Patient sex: M
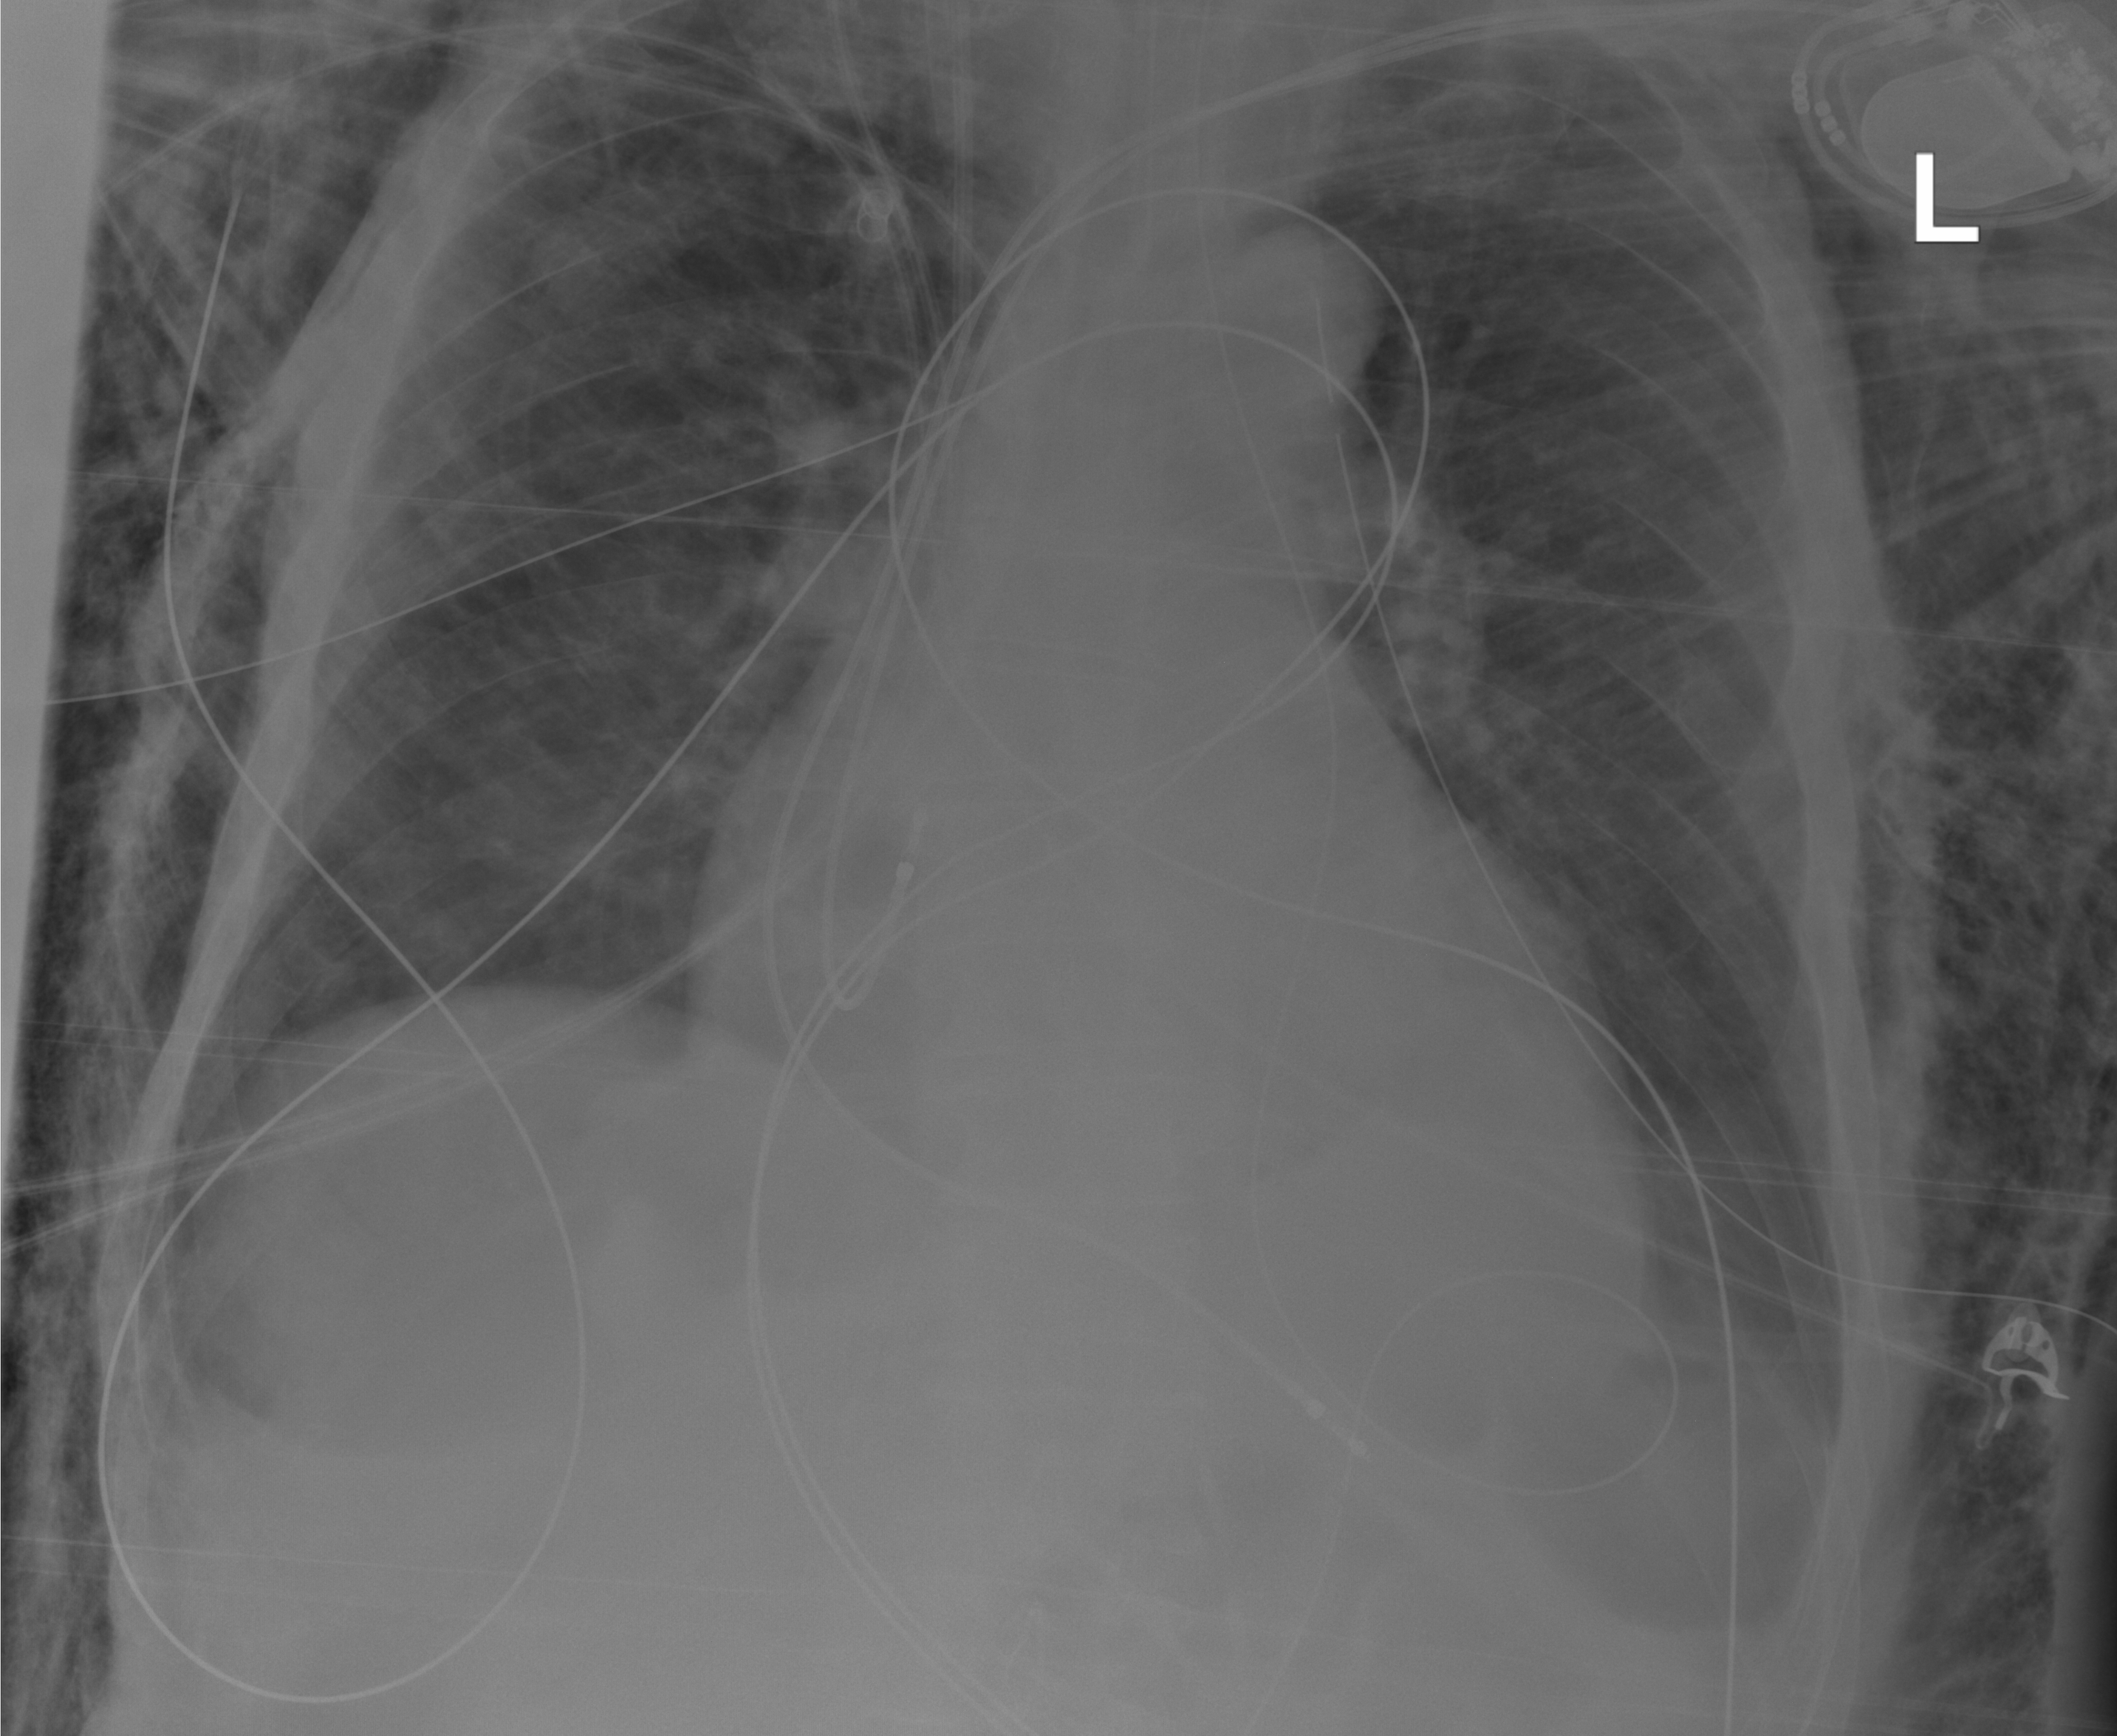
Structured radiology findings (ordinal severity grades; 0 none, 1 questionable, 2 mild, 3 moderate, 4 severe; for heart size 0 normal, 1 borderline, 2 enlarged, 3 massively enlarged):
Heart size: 1
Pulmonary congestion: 0
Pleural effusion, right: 0
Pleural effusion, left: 1
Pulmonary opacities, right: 1
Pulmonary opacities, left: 0
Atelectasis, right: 0
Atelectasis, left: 0